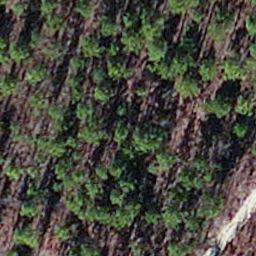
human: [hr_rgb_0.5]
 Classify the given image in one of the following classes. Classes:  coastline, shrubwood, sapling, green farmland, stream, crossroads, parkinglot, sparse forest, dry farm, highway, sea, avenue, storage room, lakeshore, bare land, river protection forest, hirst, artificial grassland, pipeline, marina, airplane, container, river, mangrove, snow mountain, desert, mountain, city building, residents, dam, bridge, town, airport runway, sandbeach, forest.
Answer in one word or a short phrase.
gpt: sapling